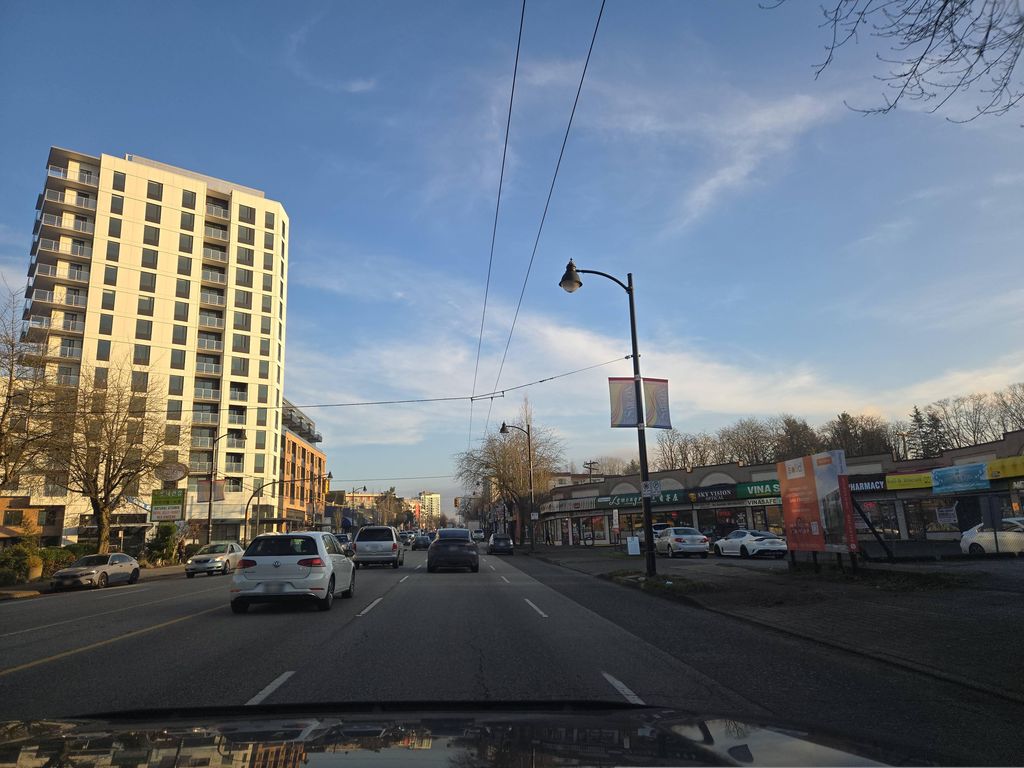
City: vancouver